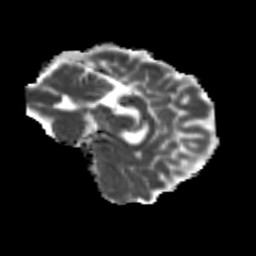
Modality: MD
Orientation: sagittal
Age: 24
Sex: male
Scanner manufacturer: siemens
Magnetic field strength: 3 T
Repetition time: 3.5 s
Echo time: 0.104 s